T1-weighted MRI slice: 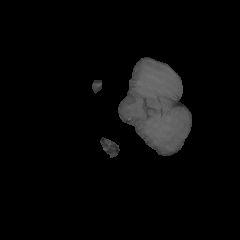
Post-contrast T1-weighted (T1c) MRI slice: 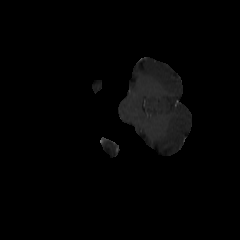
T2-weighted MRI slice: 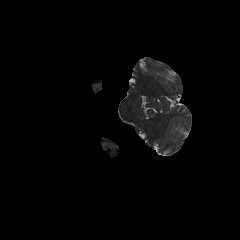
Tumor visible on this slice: no